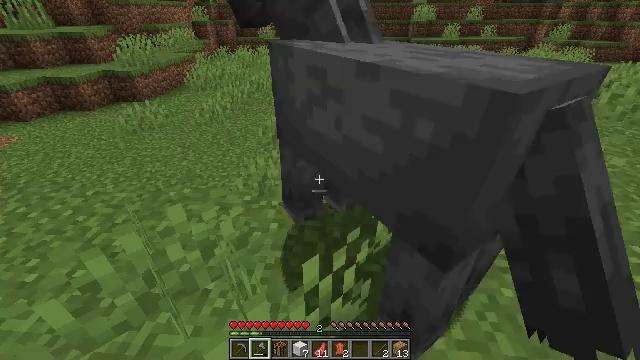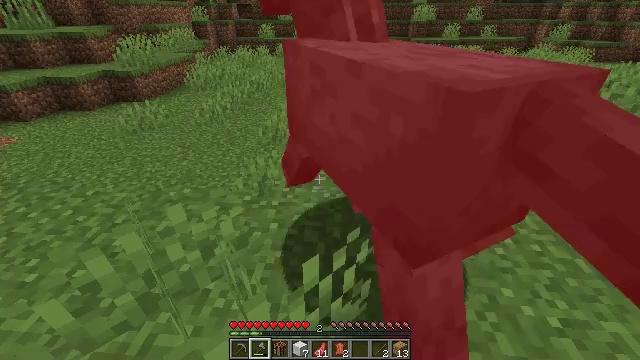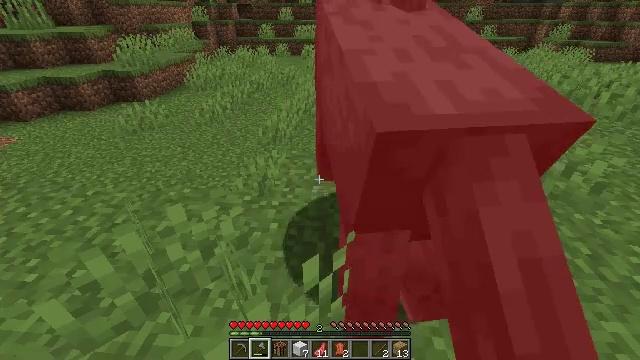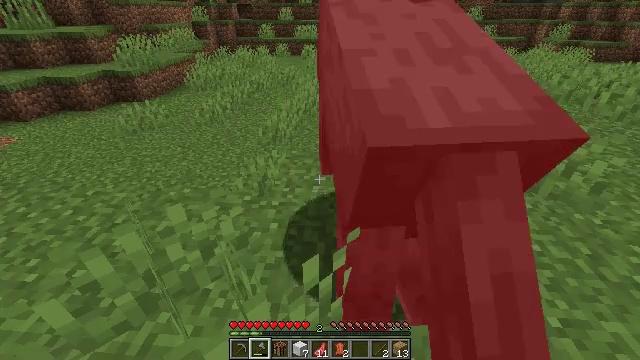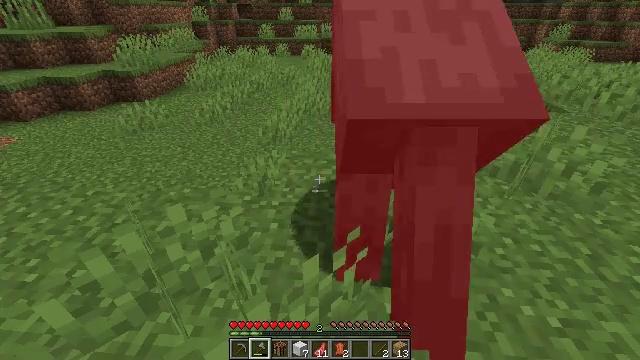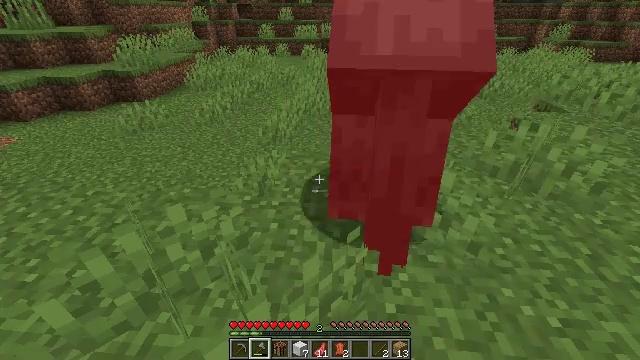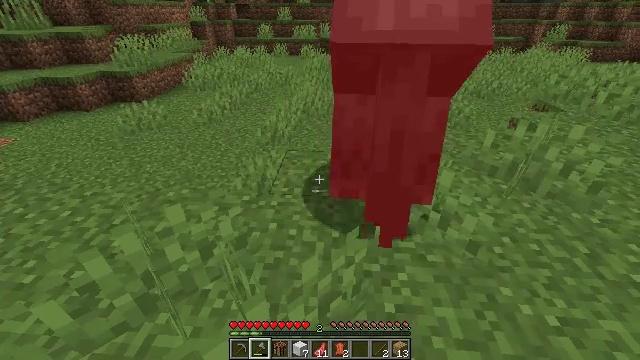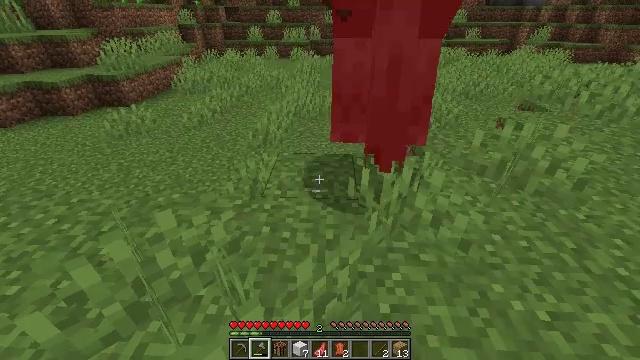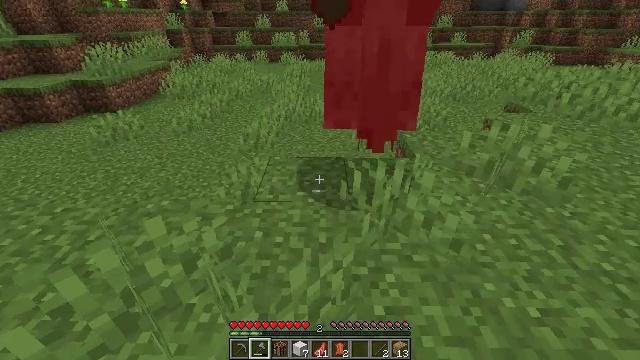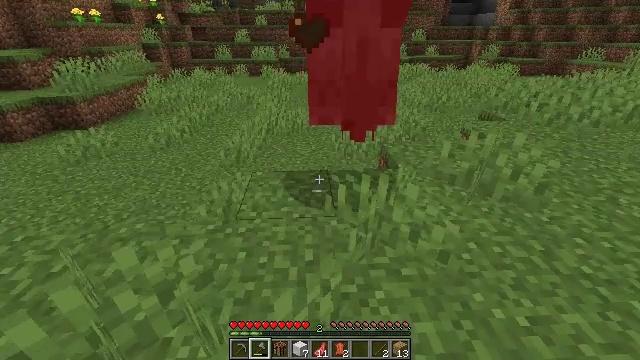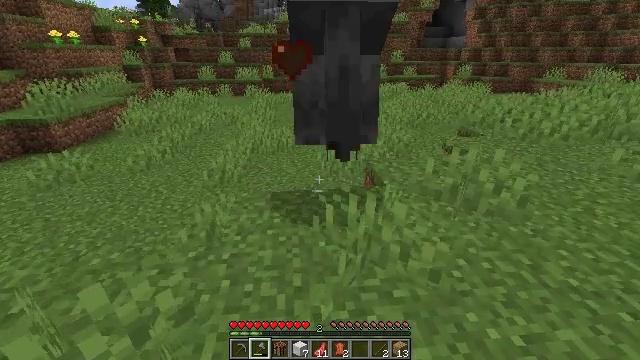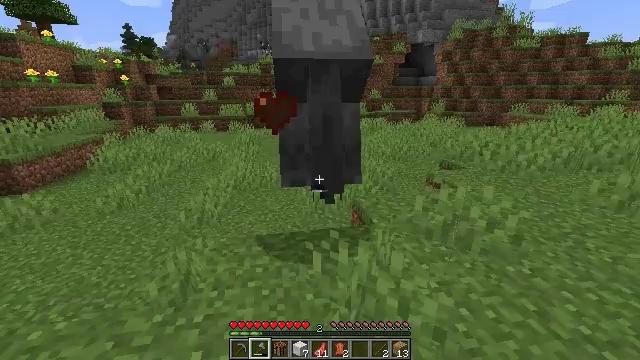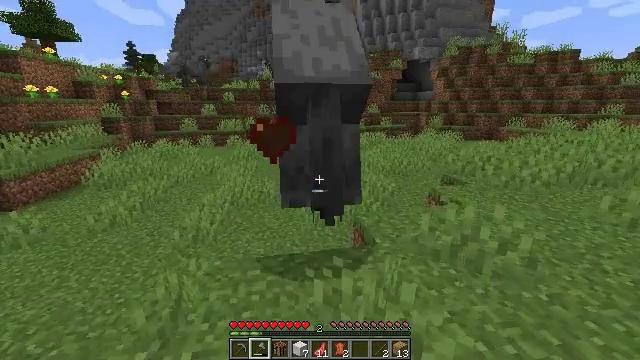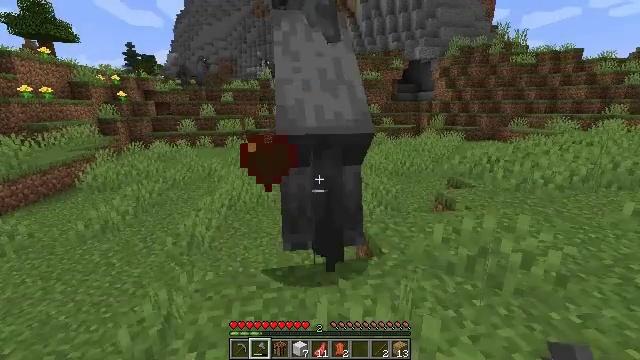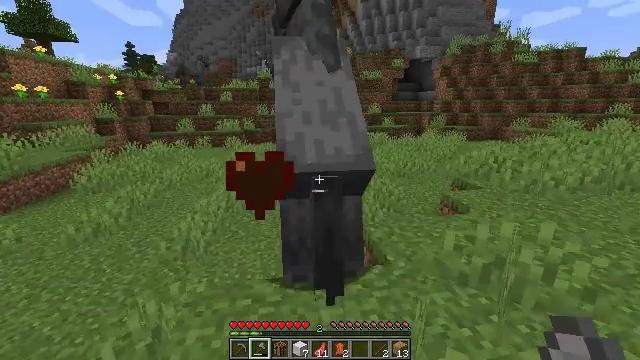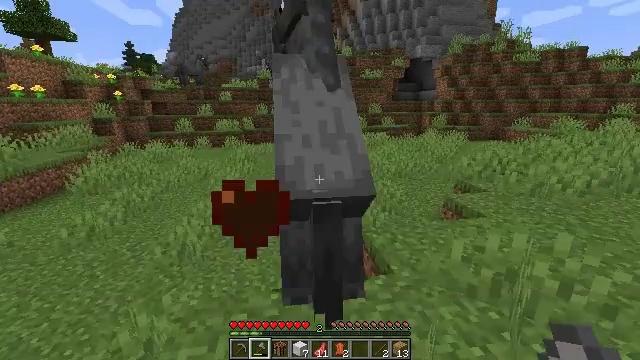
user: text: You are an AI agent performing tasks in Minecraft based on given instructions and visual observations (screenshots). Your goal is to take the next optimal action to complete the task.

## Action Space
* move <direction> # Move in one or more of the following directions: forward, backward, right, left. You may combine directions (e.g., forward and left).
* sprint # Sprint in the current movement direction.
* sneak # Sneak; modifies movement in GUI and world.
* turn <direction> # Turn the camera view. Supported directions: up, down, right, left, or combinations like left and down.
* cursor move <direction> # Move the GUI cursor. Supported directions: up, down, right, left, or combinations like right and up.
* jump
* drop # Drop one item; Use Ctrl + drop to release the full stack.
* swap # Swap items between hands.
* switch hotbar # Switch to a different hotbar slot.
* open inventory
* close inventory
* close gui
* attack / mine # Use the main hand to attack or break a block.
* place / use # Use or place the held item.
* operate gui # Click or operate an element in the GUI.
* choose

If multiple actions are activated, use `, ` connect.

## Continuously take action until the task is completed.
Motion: motion action
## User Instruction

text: Hunt animals.
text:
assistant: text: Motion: no_op
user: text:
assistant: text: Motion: no_op
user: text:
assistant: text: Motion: no_op
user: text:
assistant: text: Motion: no_op
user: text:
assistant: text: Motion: no_op
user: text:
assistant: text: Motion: no_op
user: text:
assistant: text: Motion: turn right
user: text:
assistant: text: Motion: turn right
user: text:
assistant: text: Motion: move forward, turn right and up
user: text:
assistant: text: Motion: move forward, turn right and up
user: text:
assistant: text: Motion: move forward, turn right and up
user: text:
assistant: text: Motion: move forward, turn up
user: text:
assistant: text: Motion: move forward
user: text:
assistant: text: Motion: move forward
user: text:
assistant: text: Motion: move forward, attack / mine
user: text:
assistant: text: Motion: move forward, attack / mine
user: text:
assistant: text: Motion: move forward, attack / mine
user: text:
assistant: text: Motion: move forward
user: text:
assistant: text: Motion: move forward, turn down
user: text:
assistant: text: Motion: no_op